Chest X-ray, PA view. Patient: 25 years old, sex F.
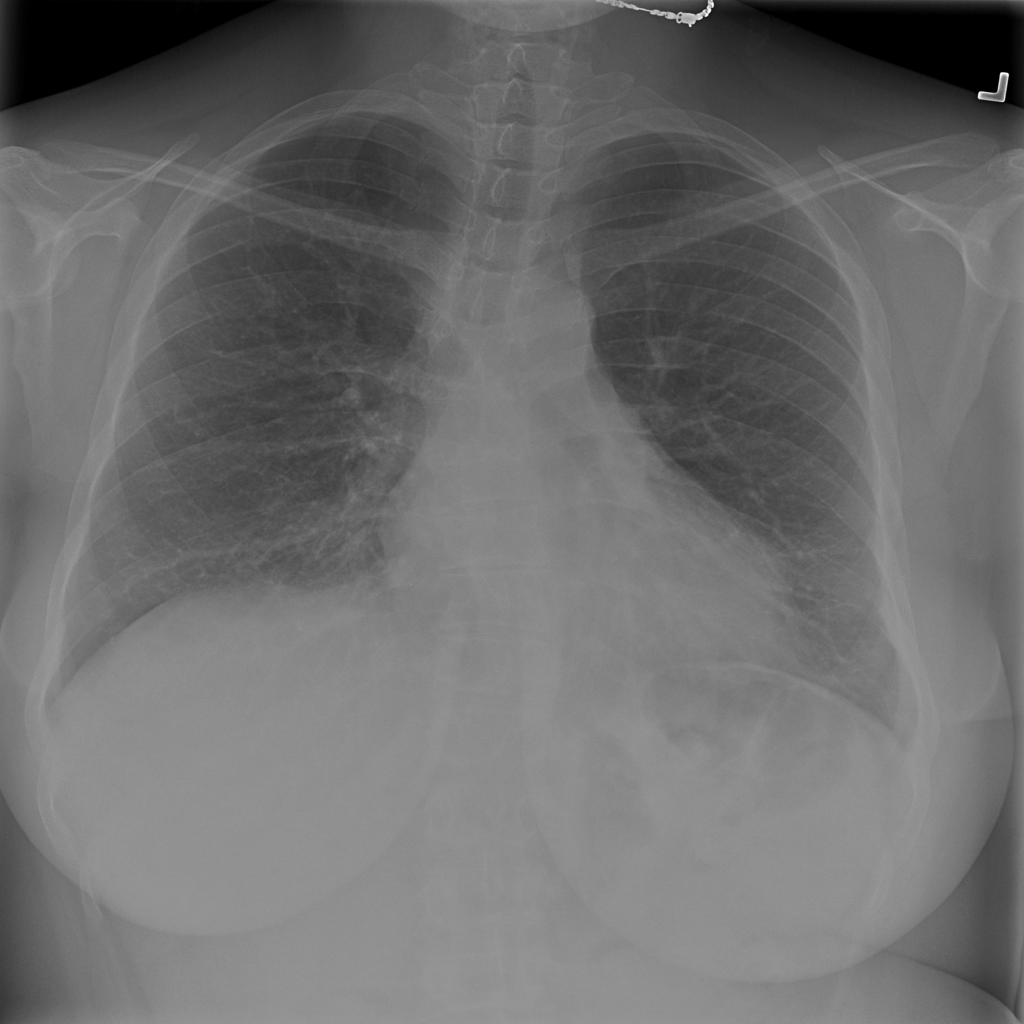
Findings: Cardiomegaly, Effusion, Fibrosis